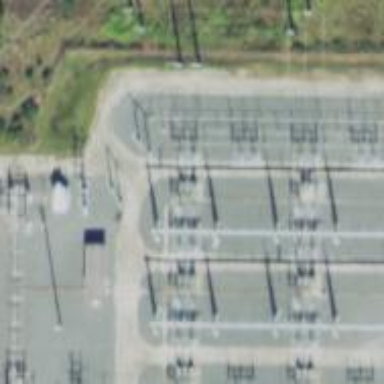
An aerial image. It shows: Switch used for power control.